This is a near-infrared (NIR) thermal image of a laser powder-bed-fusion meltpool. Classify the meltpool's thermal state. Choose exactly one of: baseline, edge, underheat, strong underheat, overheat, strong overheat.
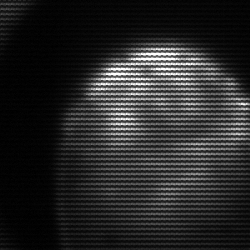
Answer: edge